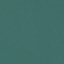
Land use / land cover class: SeaLake